Field crop: tomato
Growth stage: 1
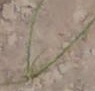
Species: cyperus